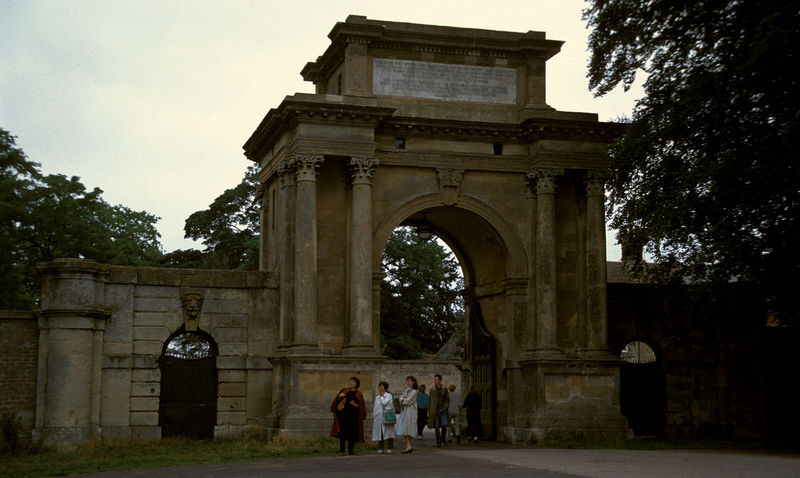
Titel: Eingang zum Park
Künstler: John Vanbrugh
Standort: Woodstock, Oxfordshire
Institution: Blenheim Palace
Schlagwörter: baum, blau, blätter, dunkel, gruppe, himmel, laub, bäume, frauen, menschen, ocker, abend, frau, strasse, säule, säulen, anlage, park, weg, beige, leute, architektur, sockel, stein, dämmerung, gitter, mantel, drei, personen, england, rund, garten, kanneliert, bogen, passanten, mauer, besucher, inschrift, durchgang, tor, foto, fotografie, photographie, eingang, maske, torbogen, mäntel, architrav, kapitelle, rom, kapitell, photo, halbrund, portal, rustika, schlussstein, tore, gesims, risalit, sandstein, antik, löwe, konsole, korinthisch, bau, blätte, aufsatz, kapitel, monument, gürn, triumpfbogen, bauwerk, aufbau, korintisch, touristen, toreingang, zwillingssäulen, inschirft, pasanten, tär, we, toursimus